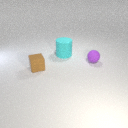
large cyan rubber cylinder to the left of small purple rubber sphere